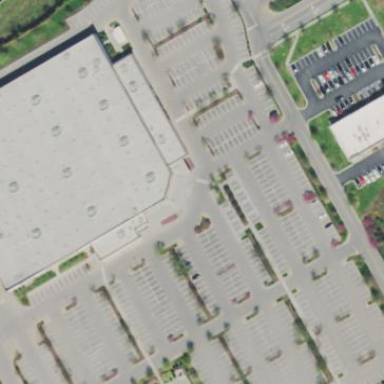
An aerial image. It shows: Retail area.